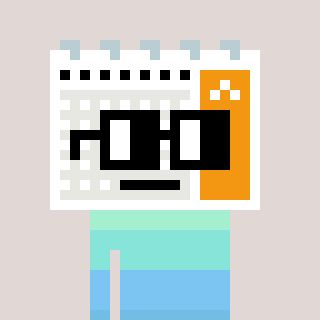
a pixel art character with square black glasses, a calendar-shaped head and a red-colored body on a warm background